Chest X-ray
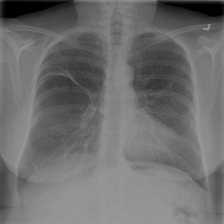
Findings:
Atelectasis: negative
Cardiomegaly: negative
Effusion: negative
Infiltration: negative
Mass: negative
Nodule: negative
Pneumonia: negative
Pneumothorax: negative
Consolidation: negative
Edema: negative
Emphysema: negative
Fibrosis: negative
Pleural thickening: negative
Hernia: negative